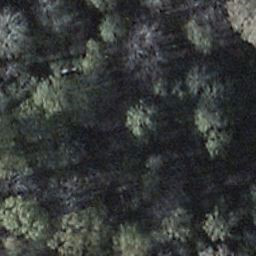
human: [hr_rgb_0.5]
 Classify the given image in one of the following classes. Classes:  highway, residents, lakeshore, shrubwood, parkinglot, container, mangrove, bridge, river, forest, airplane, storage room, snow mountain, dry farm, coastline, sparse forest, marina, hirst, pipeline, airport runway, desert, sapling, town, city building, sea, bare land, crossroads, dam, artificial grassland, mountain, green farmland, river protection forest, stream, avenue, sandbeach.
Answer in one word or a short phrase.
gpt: shrubwood